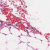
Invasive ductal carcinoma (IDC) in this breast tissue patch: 0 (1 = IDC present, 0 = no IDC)